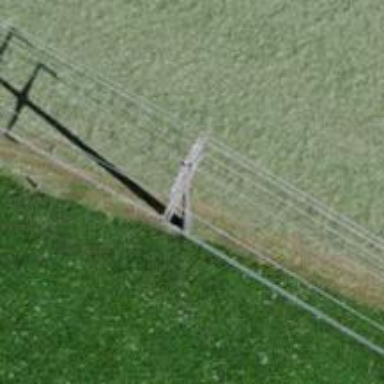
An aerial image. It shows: Power pole.